Interaction volume radius: 5 \u00c5
Interaction volume height: 20 \u00c5
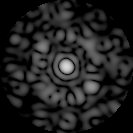
Disorder parameter: 0.7372